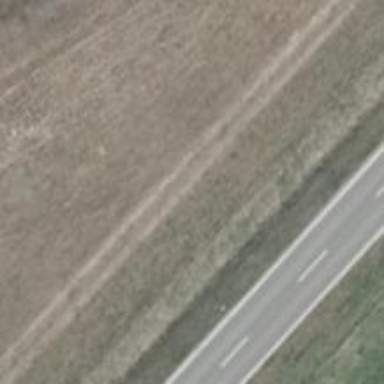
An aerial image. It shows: Grassy track with grade5 tracktype.